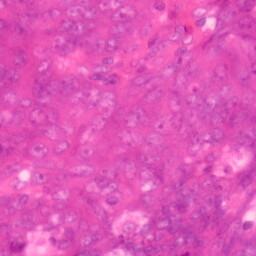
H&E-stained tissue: Colon